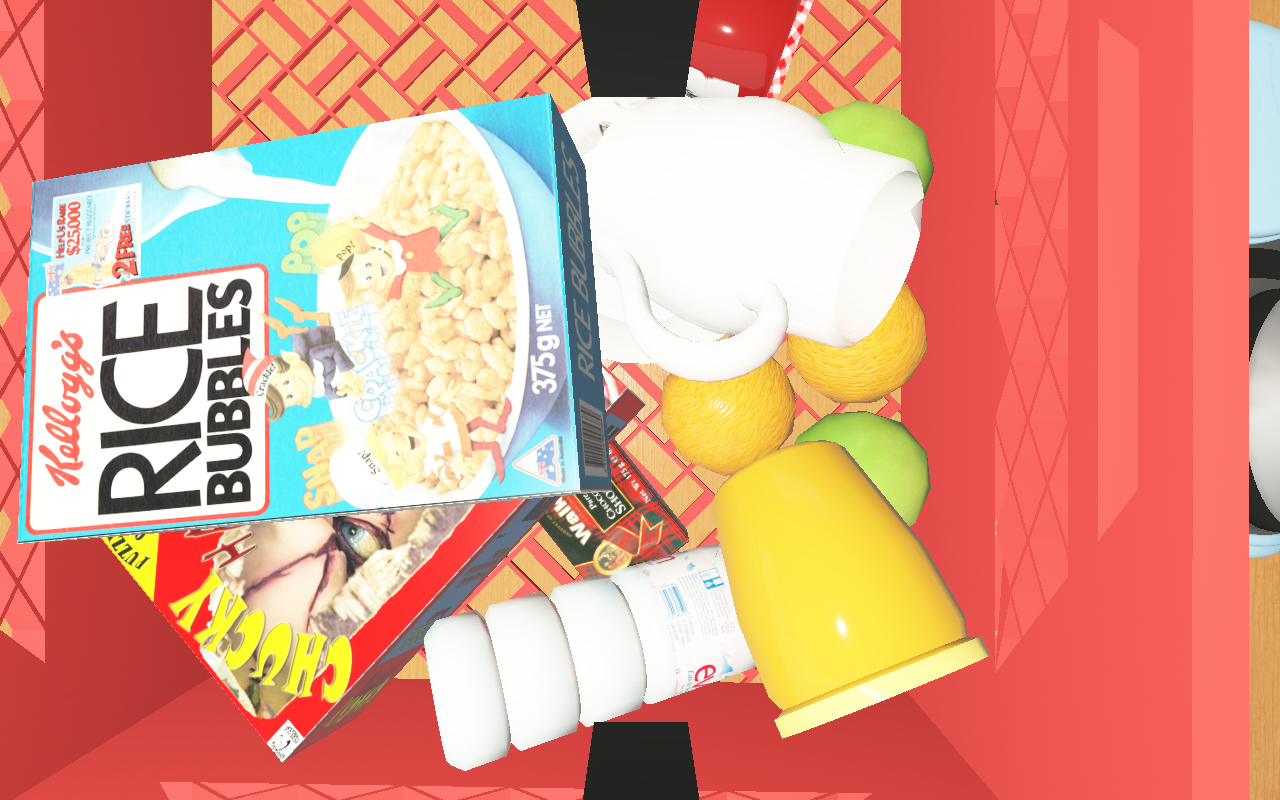
Objects in the scene:
water bottle
apple
apple
orange
wineglass
jam jar
cereal box
cereal box